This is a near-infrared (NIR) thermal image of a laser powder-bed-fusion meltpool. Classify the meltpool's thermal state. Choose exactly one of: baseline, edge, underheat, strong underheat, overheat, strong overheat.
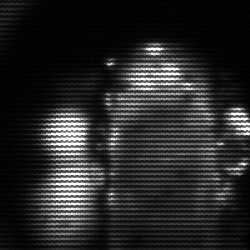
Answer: strong underheat